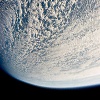
Label: cloud